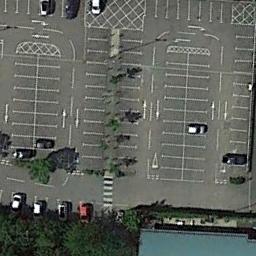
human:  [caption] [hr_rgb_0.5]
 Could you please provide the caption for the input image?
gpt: Several cars are on the parking lot .

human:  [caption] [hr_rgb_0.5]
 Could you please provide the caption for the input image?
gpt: There are many yellow signs in the parking lot .

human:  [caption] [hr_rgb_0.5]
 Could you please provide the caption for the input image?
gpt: The parking lot has some parked cars but lots of parking spaces are still empty .

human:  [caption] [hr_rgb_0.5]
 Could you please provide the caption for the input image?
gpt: There are some cars on the parking lot .

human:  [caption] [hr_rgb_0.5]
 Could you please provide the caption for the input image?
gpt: There are several cars and many empty space on the parking lot .